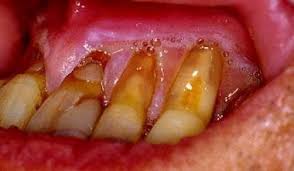
Condition: Tooth Discoloration